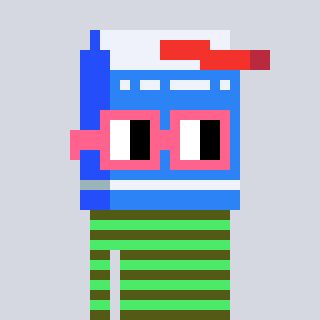
a pixel art character with square pink glasses, a milk-shaped head and a teal-colored body on a cool background